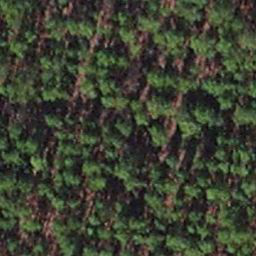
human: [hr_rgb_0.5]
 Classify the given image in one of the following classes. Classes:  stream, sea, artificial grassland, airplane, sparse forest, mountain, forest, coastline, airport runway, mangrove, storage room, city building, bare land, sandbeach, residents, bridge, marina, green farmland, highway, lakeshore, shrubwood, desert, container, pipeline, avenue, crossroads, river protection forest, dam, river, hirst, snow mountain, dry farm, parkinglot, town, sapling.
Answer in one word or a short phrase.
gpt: sapling